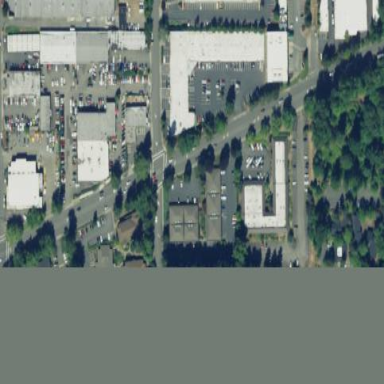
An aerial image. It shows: Commercial area.